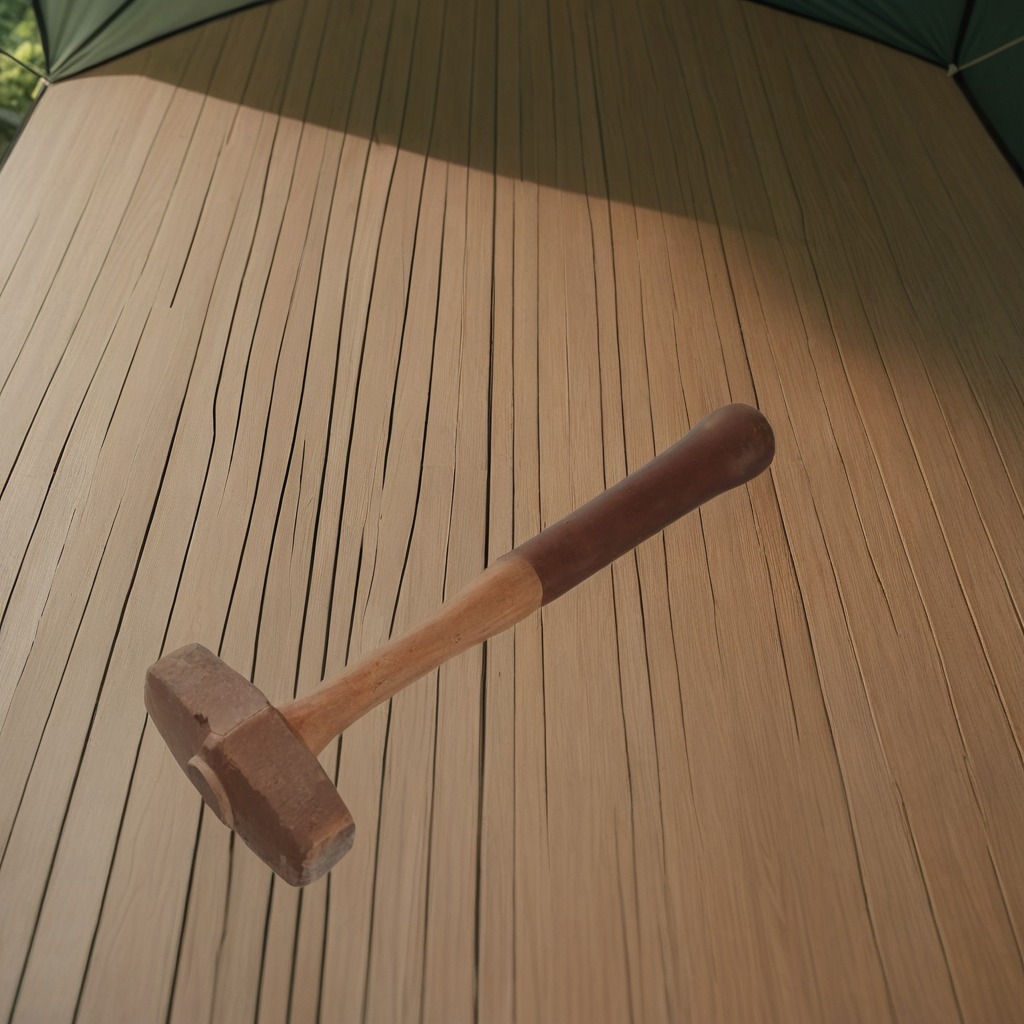
A hammer is lying on a wooden table inside a jungle field workshop tent.